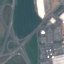
Land use / land cover class: Highway